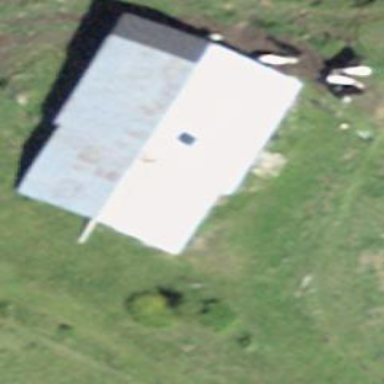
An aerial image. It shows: Gabled roof on farm auxiliary building.